Point out the variations between the two images.
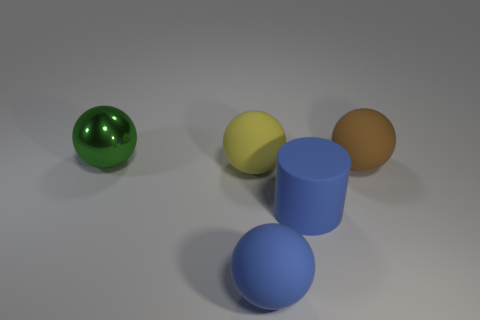
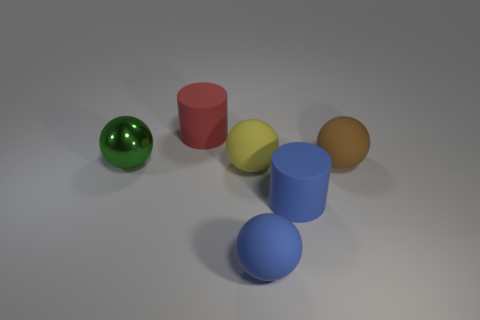
the red thing has appeared
the big red cylinder has been newly placed
the big red matte cylinder behind the yellow thing has been added
the red cylinder has been added
the large red thing has been newly placed
the large red rubber cylinder that is behind the big green metallic thing has been added
the large red rubber cylinder behind the green object has been added
the big red rubber cylinder behind the big green metal thing has been newly placed